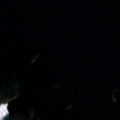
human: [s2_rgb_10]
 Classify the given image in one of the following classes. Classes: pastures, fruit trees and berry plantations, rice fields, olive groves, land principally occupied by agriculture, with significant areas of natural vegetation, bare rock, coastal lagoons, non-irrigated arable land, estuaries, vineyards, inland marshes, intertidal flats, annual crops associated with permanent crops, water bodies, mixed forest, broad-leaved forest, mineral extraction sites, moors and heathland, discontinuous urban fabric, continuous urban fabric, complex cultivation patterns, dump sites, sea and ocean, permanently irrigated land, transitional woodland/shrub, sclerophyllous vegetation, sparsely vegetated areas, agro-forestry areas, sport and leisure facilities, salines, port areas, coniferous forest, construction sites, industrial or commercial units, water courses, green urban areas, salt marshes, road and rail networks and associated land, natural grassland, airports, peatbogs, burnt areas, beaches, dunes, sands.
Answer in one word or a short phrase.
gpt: coniferous forest, water bodies